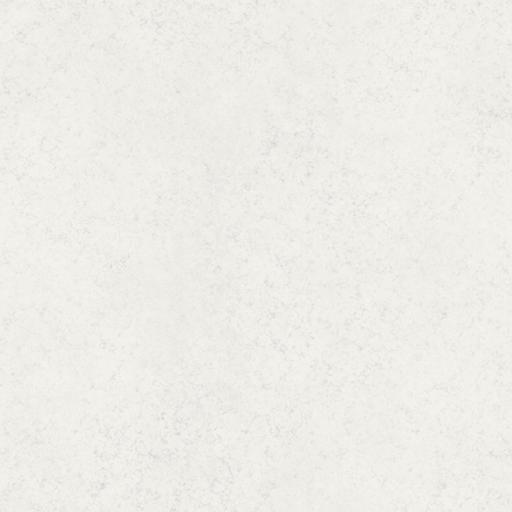
Tags: metal shiny smooth